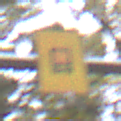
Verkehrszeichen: KennzeichnungspflichtigeFahrzeugeGefaehrlicheGueterOhnePfeilsymbol
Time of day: MorningAfternoon
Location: Outdoor (Nature)
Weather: Overcast
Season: Autumn
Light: Natural